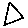
Label: triangle